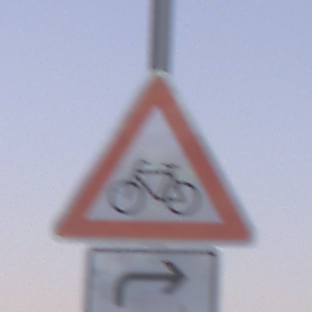
Verkehrszeichen: RadverkehrRechts
Zusatzzeichen unten: RichtungsangabeDurchPfeile5
Umgebung: Outdoor, Nature
Tageszeit: Dusk
Wetter: Clear
Licht: Natural
Jahreszeit: NotSpecified
Kontrast: LowContrast